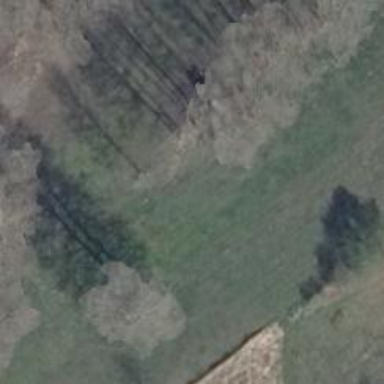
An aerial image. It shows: Row of trees in natural setting.